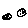
Label: moon